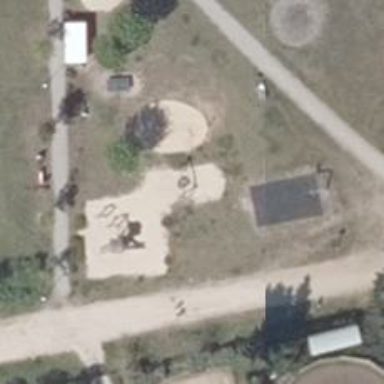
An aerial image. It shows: Playground with basket swing.